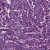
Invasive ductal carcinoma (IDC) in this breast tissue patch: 1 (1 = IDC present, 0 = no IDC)